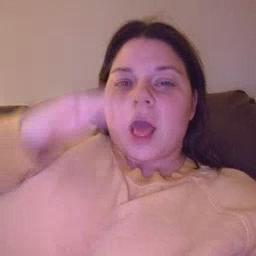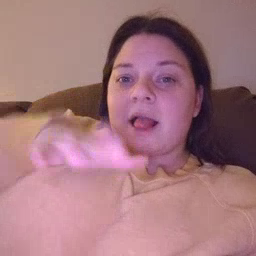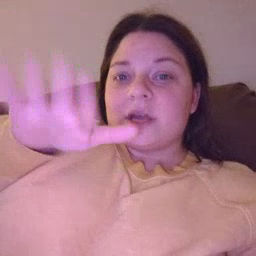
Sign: elephant